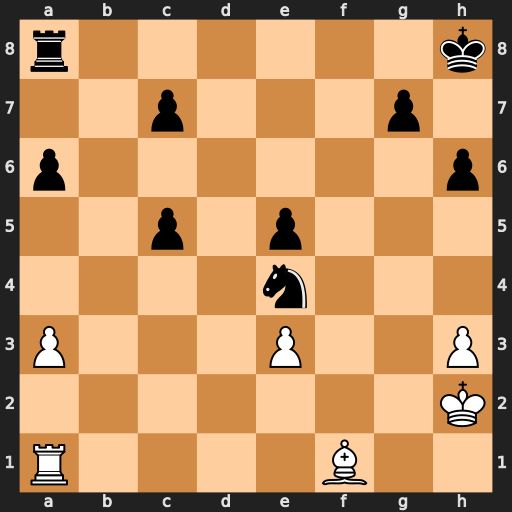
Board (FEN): r6k/2p3p1/p6p/2p1p3/4n3/P3P2P/7K/R4B2
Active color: w
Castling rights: -
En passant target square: -
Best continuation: Bg2 Rb8 Bxe4